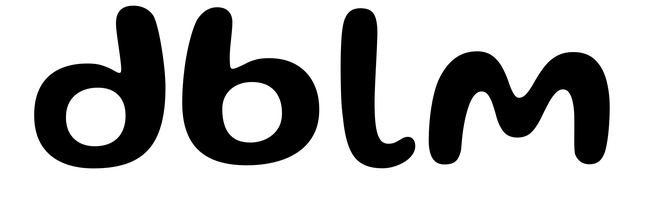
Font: Gluten_Medium